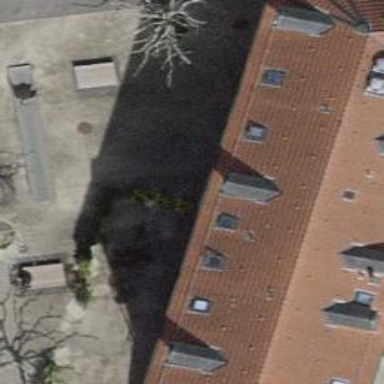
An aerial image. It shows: Restaurant.